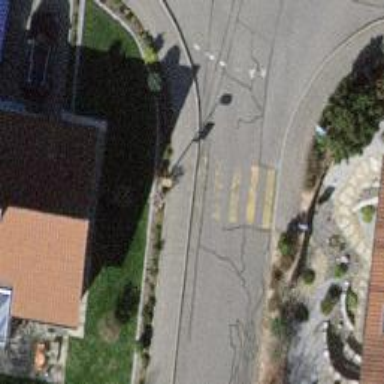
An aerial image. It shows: Uncontrolled zebra crossing on the road.